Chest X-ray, AP view. Patient: 27 years old, sex M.
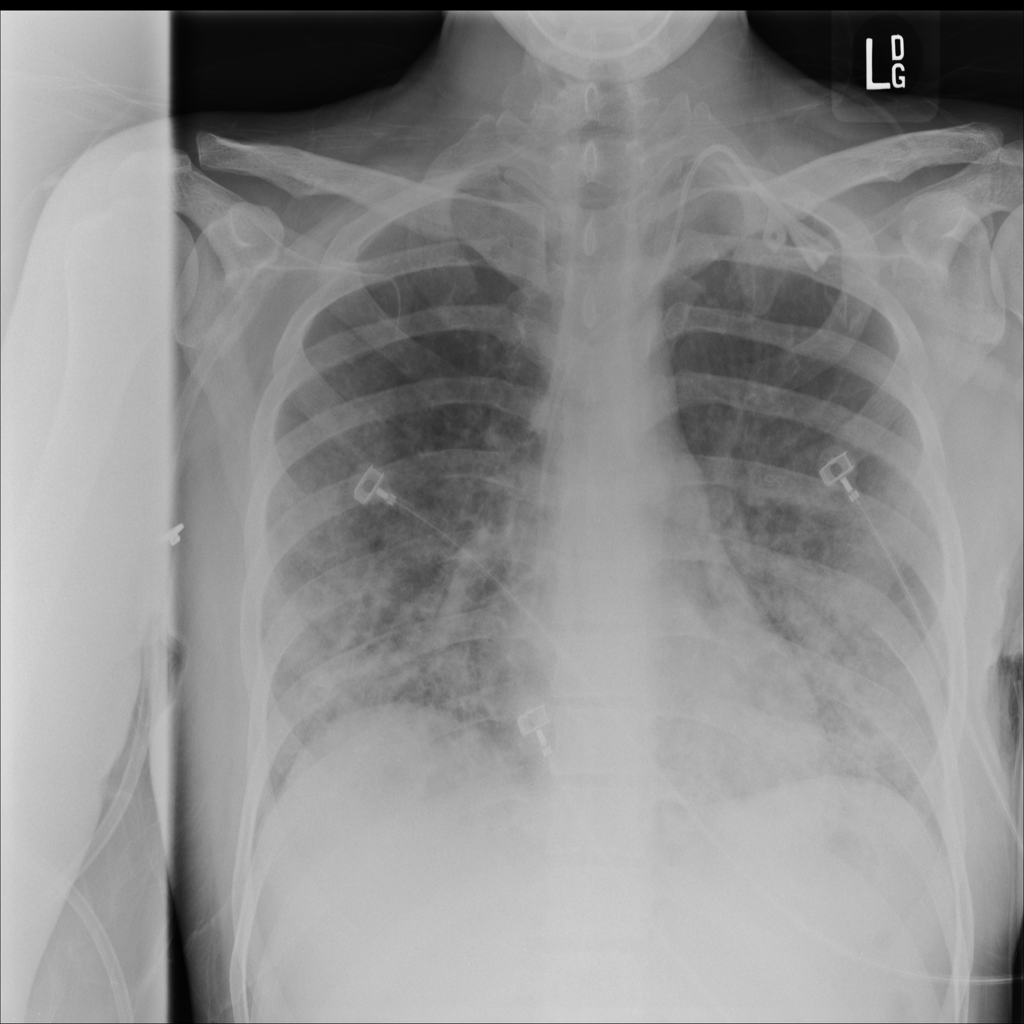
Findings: Effusion